Field crop: maize
Growth stage: 2
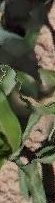
Species: maize